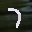
Label: 7